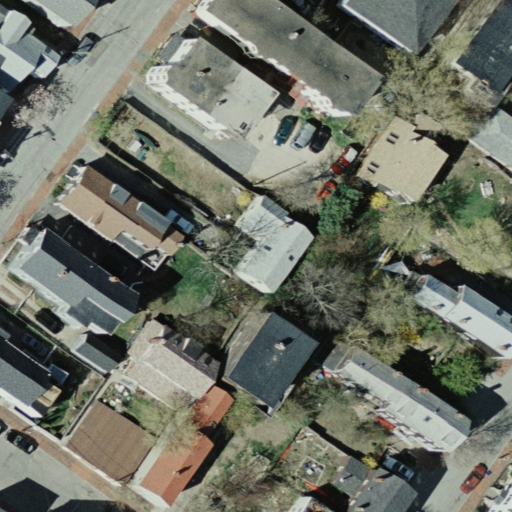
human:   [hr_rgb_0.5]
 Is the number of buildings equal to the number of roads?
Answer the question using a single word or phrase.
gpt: no

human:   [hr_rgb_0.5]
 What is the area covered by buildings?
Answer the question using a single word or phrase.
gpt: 523m2

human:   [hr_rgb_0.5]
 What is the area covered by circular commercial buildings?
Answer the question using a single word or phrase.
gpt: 0m2

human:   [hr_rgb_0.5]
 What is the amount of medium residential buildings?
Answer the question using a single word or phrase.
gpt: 3

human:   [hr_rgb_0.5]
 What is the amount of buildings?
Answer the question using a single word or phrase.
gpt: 4

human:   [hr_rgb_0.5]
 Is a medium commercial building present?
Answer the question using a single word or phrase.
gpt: no

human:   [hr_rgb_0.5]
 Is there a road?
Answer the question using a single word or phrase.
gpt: yes

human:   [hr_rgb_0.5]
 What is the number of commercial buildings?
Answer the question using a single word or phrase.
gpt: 0

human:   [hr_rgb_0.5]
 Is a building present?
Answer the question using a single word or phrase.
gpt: yes

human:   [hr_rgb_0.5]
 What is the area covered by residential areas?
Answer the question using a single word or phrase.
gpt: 0m2

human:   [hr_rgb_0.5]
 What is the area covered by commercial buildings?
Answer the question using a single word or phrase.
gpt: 0m2

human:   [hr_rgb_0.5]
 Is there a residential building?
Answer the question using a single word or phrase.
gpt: yes

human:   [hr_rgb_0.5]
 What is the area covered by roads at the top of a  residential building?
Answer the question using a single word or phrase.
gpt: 0m2

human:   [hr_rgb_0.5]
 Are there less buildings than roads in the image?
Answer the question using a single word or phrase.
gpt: no

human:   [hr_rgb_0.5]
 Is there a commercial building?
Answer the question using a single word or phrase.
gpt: no

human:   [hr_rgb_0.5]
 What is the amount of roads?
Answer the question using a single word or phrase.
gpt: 3

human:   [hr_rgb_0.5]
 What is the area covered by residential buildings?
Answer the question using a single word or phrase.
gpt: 523m2

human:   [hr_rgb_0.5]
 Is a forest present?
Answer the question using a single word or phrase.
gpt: no

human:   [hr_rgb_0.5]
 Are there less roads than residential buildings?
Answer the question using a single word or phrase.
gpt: yes

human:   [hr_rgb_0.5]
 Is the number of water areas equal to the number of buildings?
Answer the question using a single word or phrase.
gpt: no

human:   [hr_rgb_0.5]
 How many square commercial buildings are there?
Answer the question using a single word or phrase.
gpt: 0

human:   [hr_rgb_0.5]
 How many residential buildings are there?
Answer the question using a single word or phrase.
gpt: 4

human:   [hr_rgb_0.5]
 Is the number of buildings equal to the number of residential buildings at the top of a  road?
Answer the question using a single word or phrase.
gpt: no

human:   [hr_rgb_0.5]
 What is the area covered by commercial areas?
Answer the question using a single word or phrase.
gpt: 0m2

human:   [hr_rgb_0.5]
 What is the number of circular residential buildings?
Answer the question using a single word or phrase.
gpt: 0

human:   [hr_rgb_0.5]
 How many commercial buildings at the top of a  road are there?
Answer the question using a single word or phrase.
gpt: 0

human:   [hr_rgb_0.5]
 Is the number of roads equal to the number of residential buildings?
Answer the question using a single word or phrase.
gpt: no

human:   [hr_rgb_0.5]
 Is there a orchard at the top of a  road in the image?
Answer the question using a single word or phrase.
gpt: no

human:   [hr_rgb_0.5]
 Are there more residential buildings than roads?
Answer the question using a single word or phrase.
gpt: yes

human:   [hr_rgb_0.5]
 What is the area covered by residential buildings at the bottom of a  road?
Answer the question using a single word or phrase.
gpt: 403m2

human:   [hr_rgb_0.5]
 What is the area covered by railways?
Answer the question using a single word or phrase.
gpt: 0m2

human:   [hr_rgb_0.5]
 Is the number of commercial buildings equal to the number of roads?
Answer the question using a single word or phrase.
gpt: no

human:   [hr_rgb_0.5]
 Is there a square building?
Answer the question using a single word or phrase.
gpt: no

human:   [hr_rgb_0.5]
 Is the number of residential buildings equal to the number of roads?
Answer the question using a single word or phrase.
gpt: no

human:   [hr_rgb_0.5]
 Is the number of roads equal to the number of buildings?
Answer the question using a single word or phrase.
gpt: no

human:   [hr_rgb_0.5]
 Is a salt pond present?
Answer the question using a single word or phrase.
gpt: no

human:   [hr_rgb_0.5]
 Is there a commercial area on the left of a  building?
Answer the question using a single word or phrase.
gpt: no

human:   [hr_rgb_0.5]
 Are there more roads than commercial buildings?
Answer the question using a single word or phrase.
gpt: yes

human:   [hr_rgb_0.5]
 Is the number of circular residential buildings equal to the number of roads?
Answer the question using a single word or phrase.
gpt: no

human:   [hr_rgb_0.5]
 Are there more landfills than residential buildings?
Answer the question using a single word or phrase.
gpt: no

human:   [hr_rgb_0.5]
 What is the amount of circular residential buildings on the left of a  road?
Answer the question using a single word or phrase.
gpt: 0

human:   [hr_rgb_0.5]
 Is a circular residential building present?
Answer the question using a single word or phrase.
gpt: no

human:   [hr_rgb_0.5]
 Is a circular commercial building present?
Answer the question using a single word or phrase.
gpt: no

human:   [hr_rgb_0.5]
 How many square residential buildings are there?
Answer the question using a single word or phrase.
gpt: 0

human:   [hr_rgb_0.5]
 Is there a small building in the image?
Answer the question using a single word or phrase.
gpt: yes

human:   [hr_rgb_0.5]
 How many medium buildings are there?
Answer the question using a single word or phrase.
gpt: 3

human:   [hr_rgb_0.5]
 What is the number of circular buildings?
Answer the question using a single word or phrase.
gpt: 0

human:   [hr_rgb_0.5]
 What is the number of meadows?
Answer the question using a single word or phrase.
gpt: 0

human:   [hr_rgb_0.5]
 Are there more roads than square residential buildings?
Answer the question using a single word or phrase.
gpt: yes

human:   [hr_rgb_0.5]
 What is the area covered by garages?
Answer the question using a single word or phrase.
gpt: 0m2

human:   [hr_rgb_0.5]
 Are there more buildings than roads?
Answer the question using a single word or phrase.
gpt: yes

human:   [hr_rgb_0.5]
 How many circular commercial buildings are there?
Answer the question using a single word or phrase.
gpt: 0

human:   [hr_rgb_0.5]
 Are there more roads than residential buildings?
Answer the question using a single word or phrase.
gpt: no

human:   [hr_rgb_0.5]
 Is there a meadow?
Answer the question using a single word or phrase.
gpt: no

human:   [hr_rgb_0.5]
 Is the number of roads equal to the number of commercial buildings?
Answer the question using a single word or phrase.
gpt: no

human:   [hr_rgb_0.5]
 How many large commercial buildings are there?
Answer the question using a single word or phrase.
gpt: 0

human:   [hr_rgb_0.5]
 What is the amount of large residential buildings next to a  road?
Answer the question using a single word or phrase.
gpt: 0

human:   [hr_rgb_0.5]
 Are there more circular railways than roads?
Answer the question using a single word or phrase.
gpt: no

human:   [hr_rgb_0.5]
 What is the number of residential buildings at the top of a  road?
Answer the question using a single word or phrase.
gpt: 2

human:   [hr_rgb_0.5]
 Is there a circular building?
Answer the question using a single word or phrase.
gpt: no

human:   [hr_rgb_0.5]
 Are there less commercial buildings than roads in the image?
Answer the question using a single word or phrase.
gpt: yes

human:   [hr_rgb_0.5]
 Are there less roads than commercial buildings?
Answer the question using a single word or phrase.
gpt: no

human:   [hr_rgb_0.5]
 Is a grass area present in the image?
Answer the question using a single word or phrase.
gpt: no

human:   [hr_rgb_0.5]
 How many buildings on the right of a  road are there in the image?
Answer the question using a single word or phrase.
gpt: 4